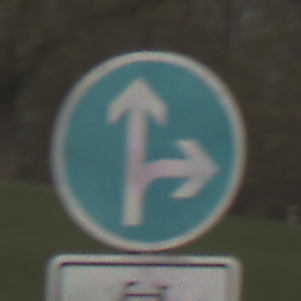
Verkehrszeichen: VorgeschriebeneFahrtrichtungGeradeausOderRechts
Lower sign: EinspurigeFahrzeugeFrei1
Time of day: MorningAfternoon
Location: Outdoor (Suburban)
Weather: Overcast
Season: NotSpecified
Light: Natural